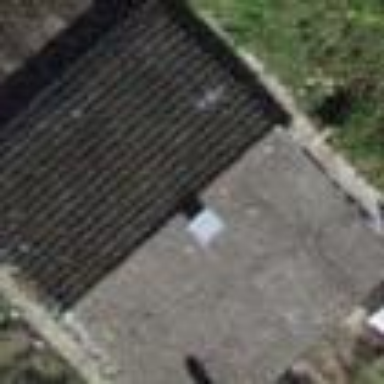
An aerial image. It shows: Building with tiled roof.